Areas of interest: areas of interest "Transportation stations"
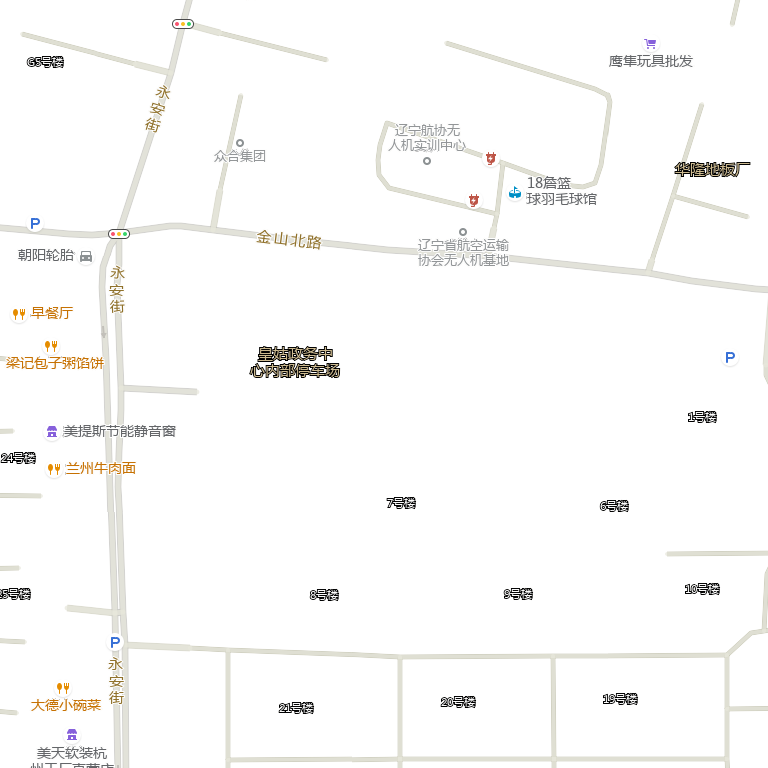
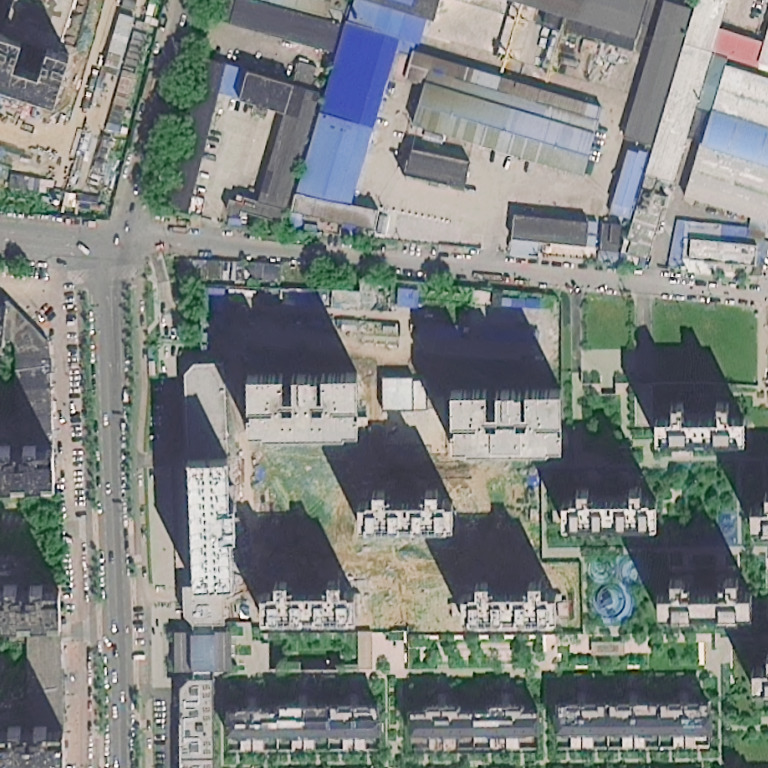